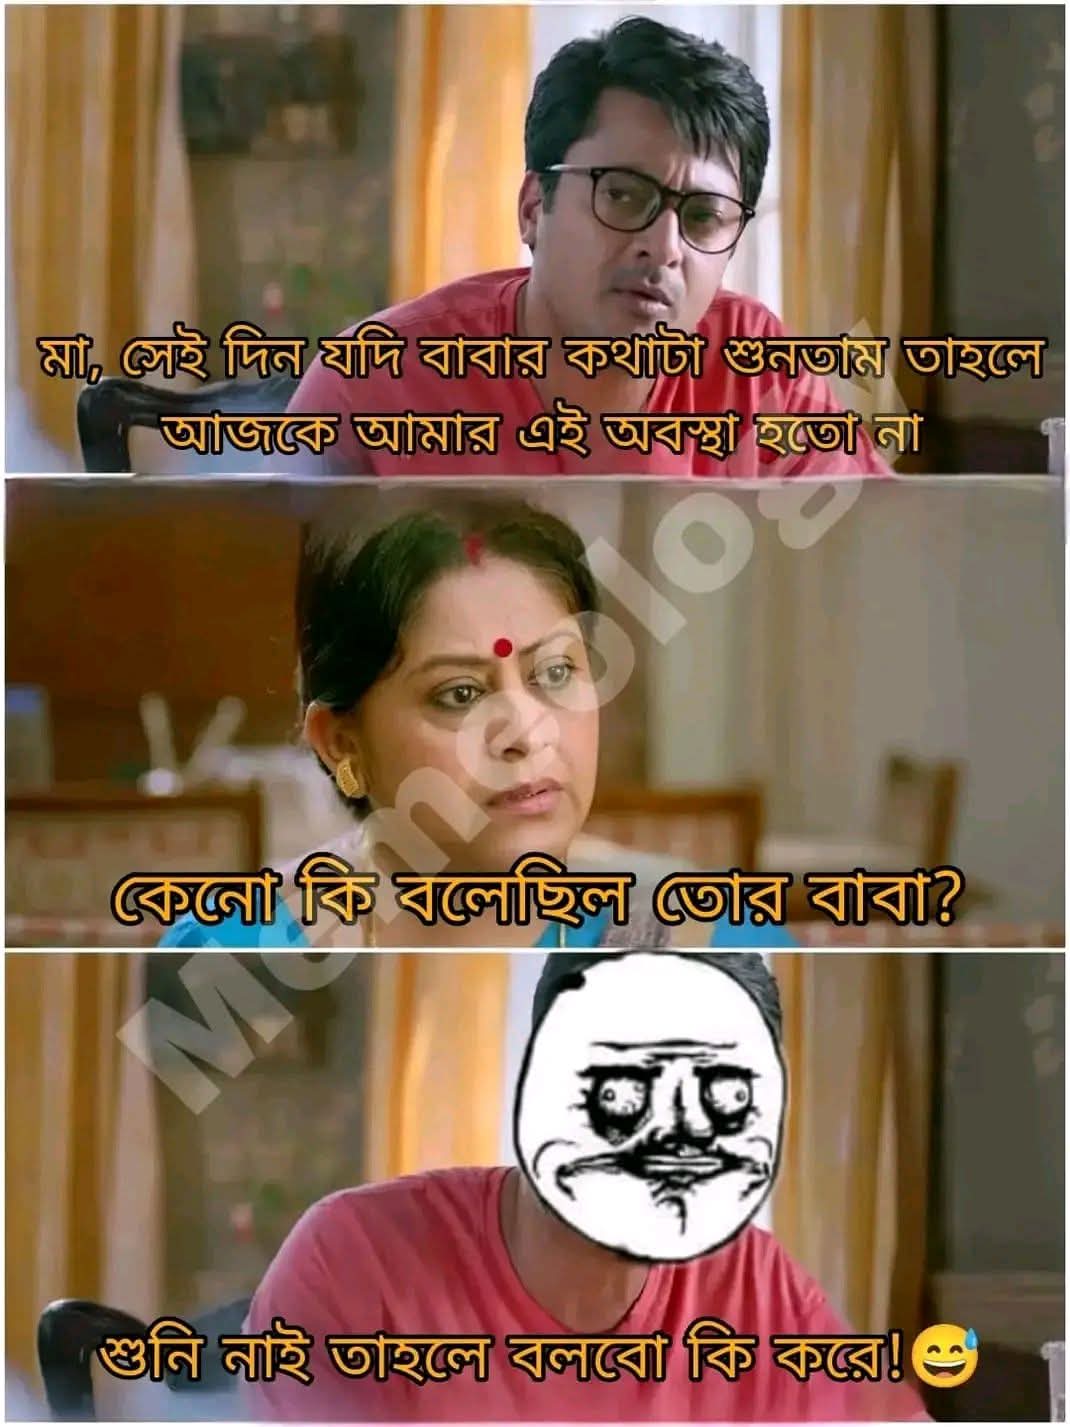
Text: মা, সেই দিন যদি বাবার কথাটা শুনতাম তাহলে আজকে আমার এই অবস্থা হতো না
কেনো কি বলেছিল তোর বাবা?
শুনি নাই তাহলে বলবো কি করে!
Label: Non Hate